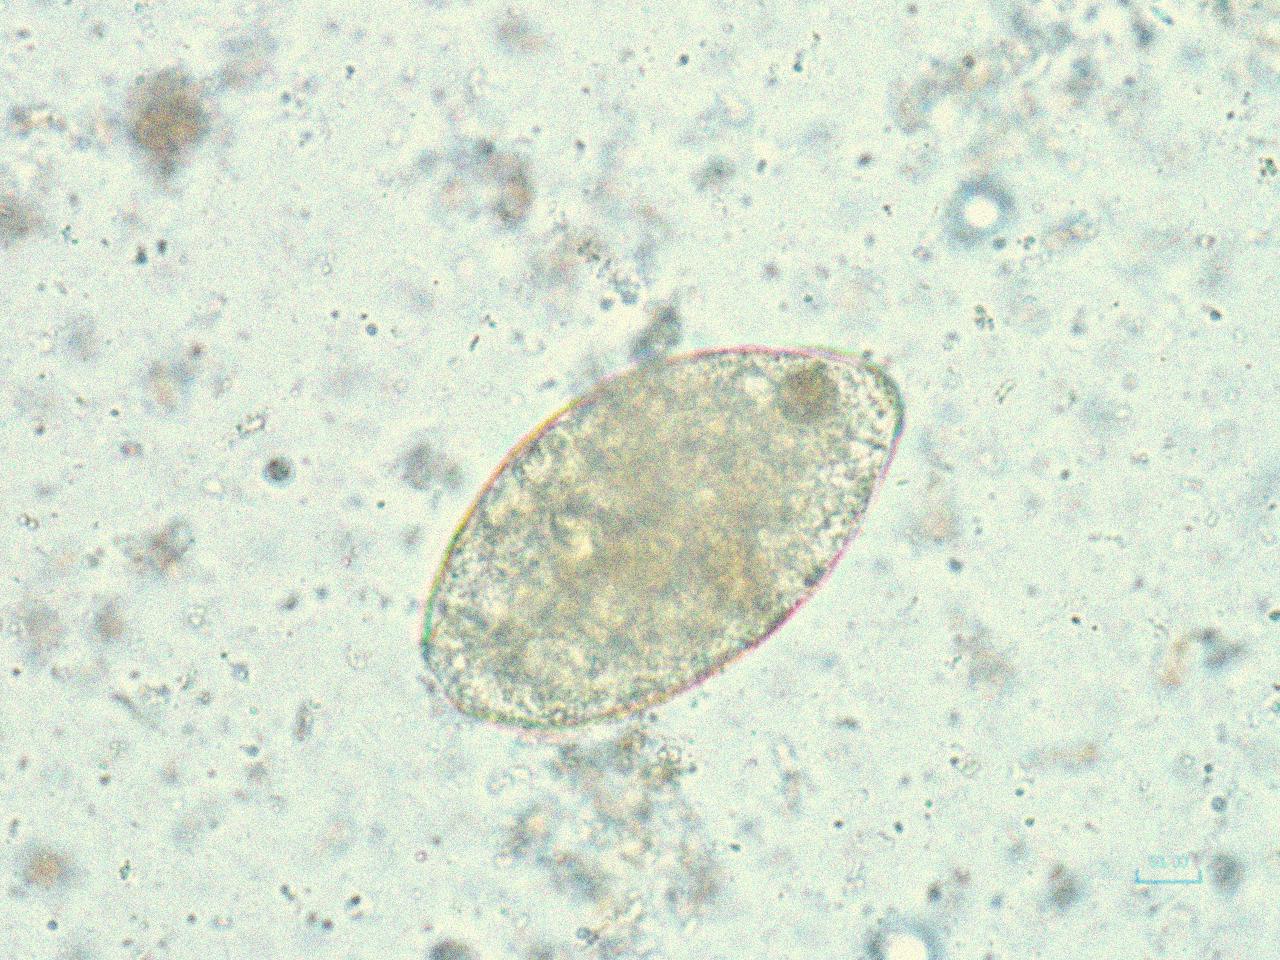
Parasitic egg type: Fasciolopsis buski